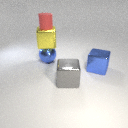
large yellow metal cube below small red rubber cylinder